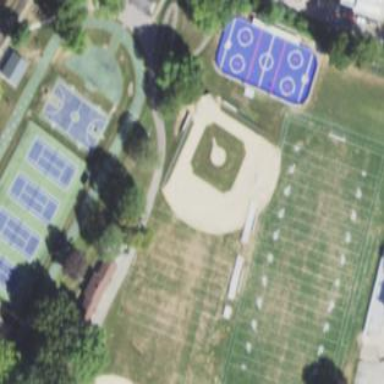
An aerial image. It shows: Baseball pitch for leisure and sports activities.